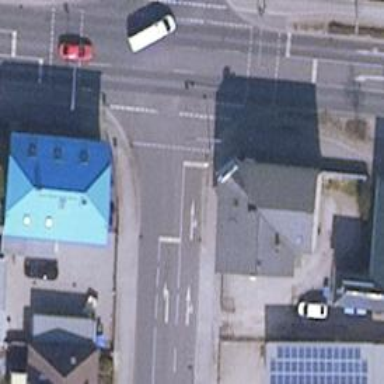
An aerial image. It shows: Road with traffic signals.